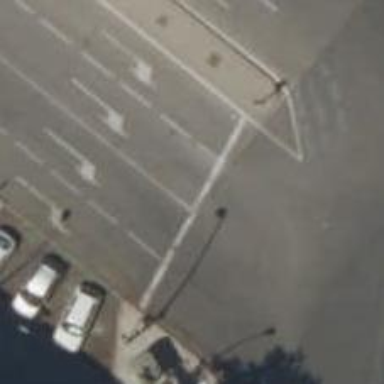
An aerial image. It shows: Road with traffic signals.